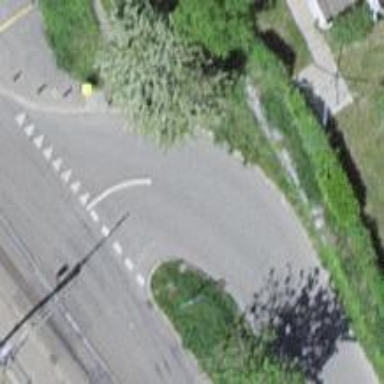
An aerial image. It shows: Road with traffic signals.